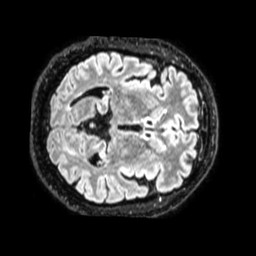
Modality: FLAIR
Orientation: axial
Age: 58
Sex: male
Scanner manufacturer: philips
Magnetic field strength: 1.5 T
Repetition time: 4.8 s
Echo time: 0.3364 s